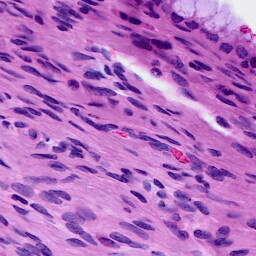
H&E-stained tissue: Cervix